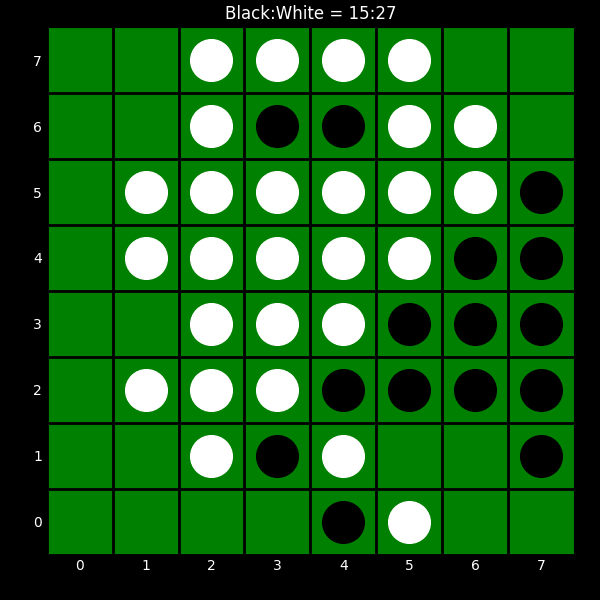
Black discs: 15
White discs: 27